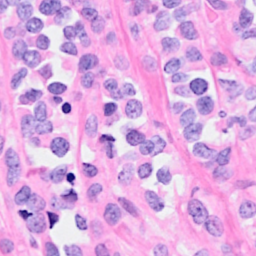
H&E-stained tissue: Breast